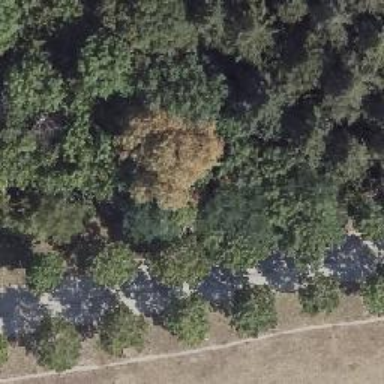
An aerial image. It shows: Broadleaved deciduous tree located in park.